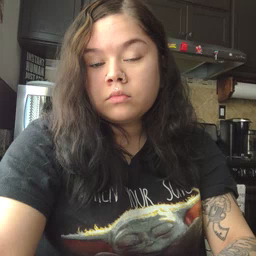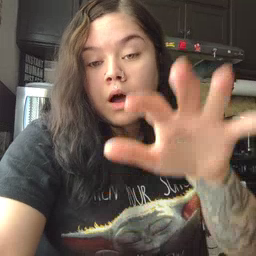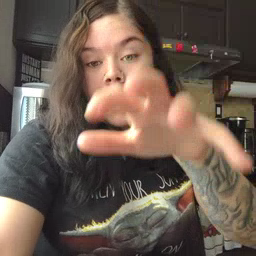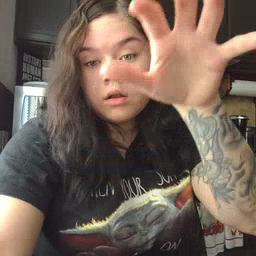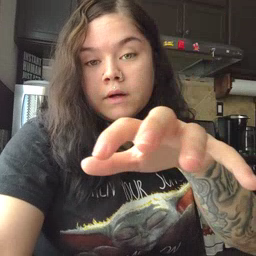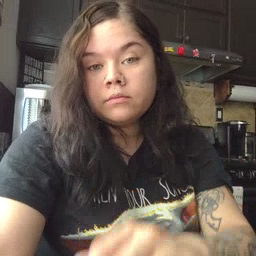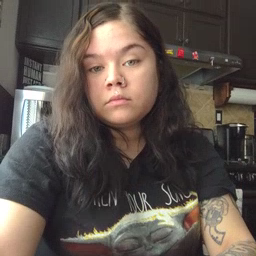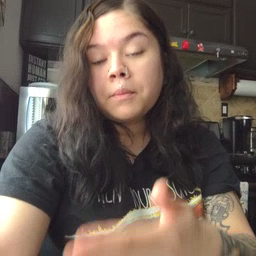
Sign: alligator